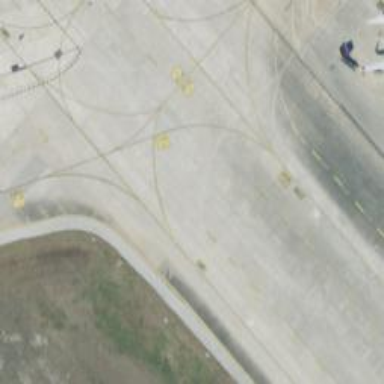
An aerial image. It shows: View of taxiway at the airport.